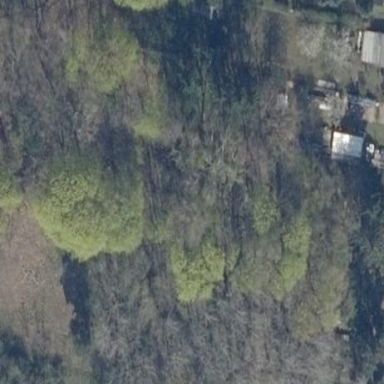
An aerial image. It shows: Mixed woodland area with various types of leaves.